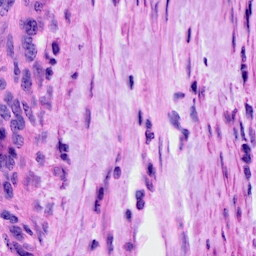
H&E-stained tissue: Cervix